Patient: sex M, age 29
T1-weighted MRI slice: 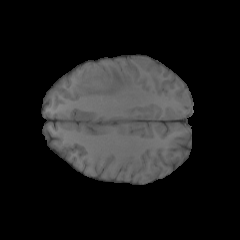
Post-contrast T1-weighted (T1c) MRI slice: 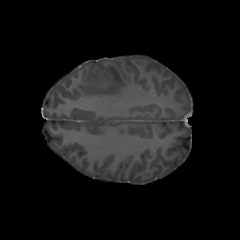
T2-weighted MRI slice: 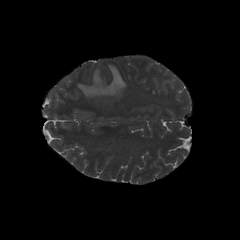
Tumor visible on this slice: yes
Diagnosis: Glioblastoma, IDH-wildtype
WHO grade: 4